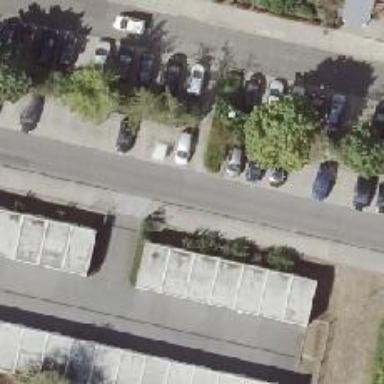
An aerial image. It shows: Footway with concrete surface.